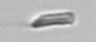
Label: fiber